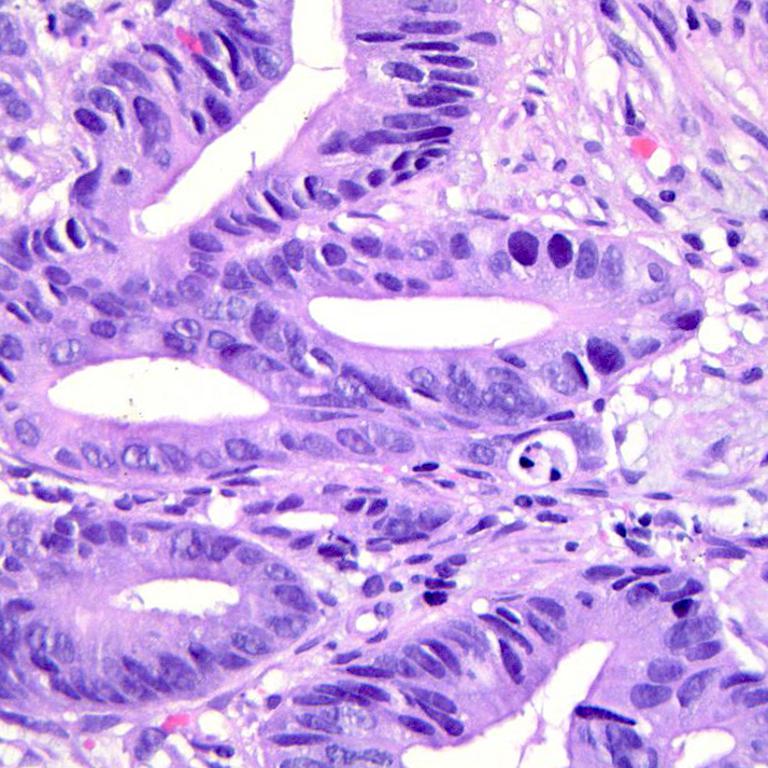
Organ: colon
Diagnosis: adenocarcinomas